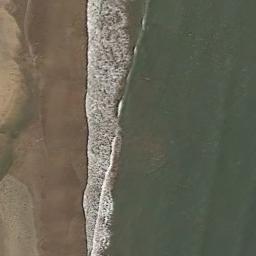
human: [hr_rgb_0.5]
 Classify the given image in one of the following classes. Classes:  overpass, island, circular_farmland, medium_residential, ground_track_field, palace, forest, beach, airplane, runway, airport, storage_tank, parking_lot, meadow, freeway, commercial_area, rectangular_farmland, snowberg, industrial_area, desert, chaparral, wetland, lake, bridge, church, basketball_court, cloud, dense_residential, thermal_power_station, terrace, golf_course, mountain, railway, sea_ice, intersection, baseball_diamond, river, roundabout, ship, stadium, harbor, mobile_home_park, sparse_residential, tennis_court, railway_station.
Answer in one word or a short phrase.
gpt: beach